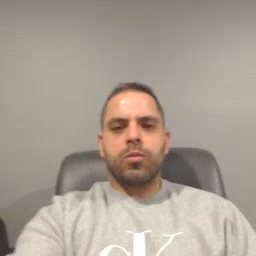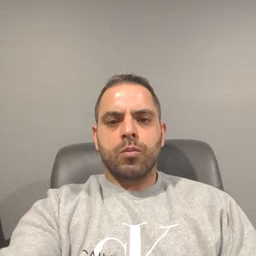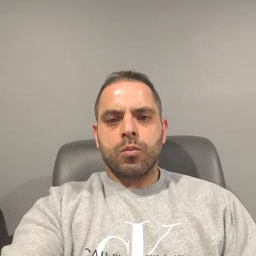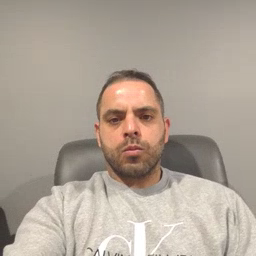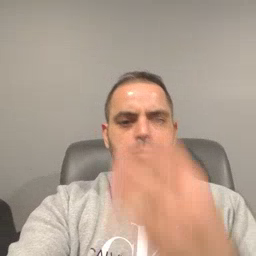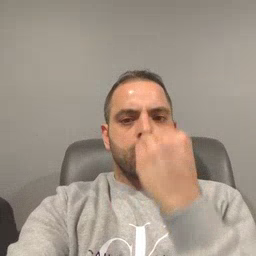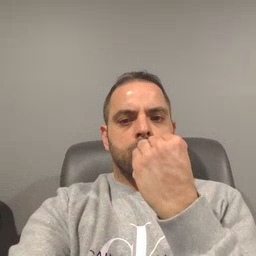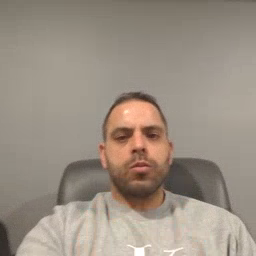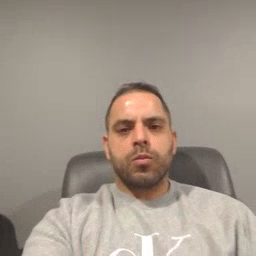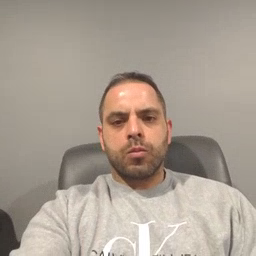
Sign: sleepy